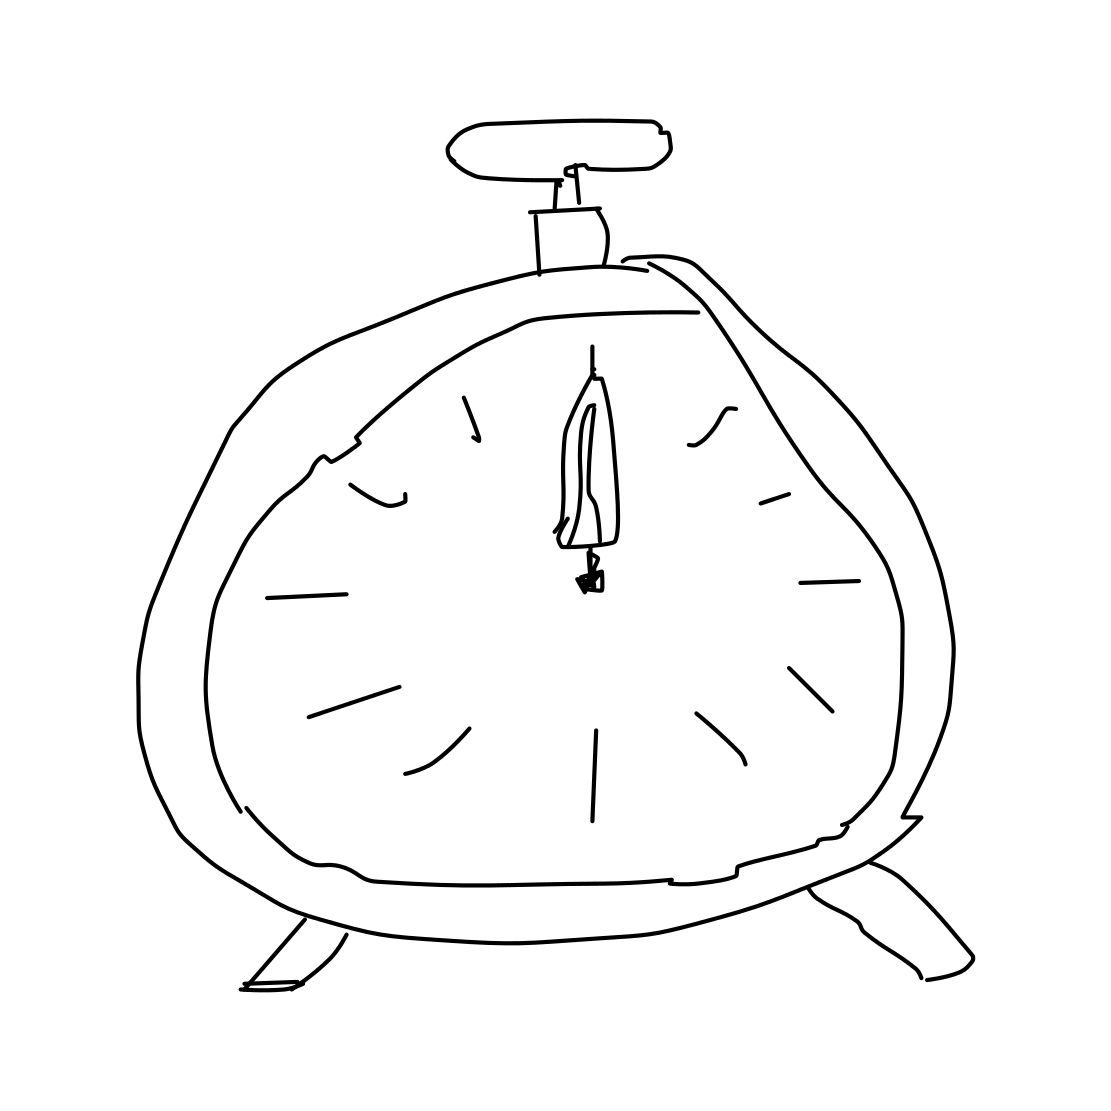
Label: alarm clock